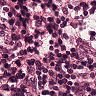
Metastatic tissue present: no